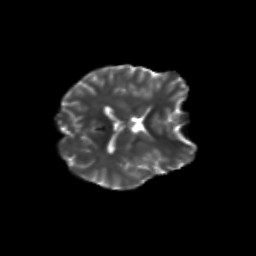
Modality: T2w
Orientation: axial
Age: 21
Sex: male
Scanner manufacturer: siemens
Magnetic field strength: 3 T
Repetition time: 3.5 s
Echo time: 0.104 s